Interaction volume radius: 5 \u00c5
Interaction volume height: 20 \u00c5
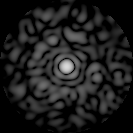
Disorder parameter: 0.8713